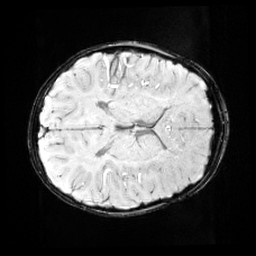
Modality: SWI
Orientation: axial
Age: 9
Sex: male
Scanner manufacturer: siemens
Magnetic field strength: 3 T
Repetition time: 0.027 s
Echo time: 0.02 s